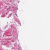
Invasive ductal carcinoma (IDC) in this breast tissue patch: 0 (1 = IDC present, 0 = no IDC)